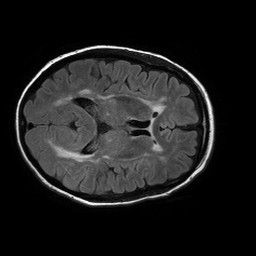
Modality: FLAIR
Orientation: axial
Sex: female
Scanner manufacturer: philips
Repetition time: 11 s
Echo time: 0.125 s